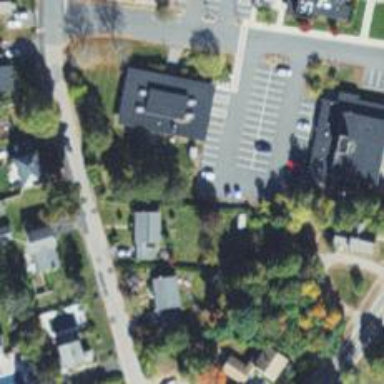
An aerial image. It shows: School.